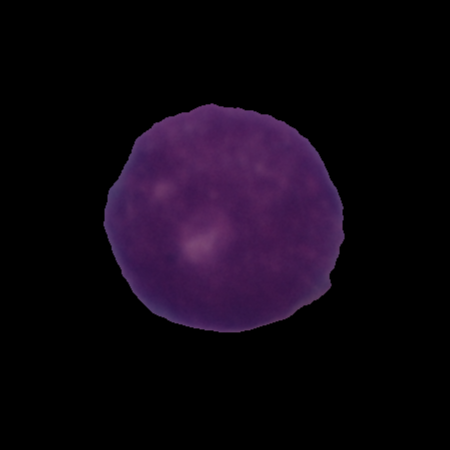
Label: cancer